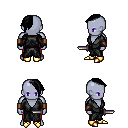
a pixel art fantasy rpg character, male body template, dark elf, purple skin, gray robe, red pants, black long mohawk hairstyle, leather bracers, gold boots, dagger, four views (front, back, left, right), 2x2 character sprite sheet, small pixel art, hard edges, no anti-aliasing